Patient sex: M
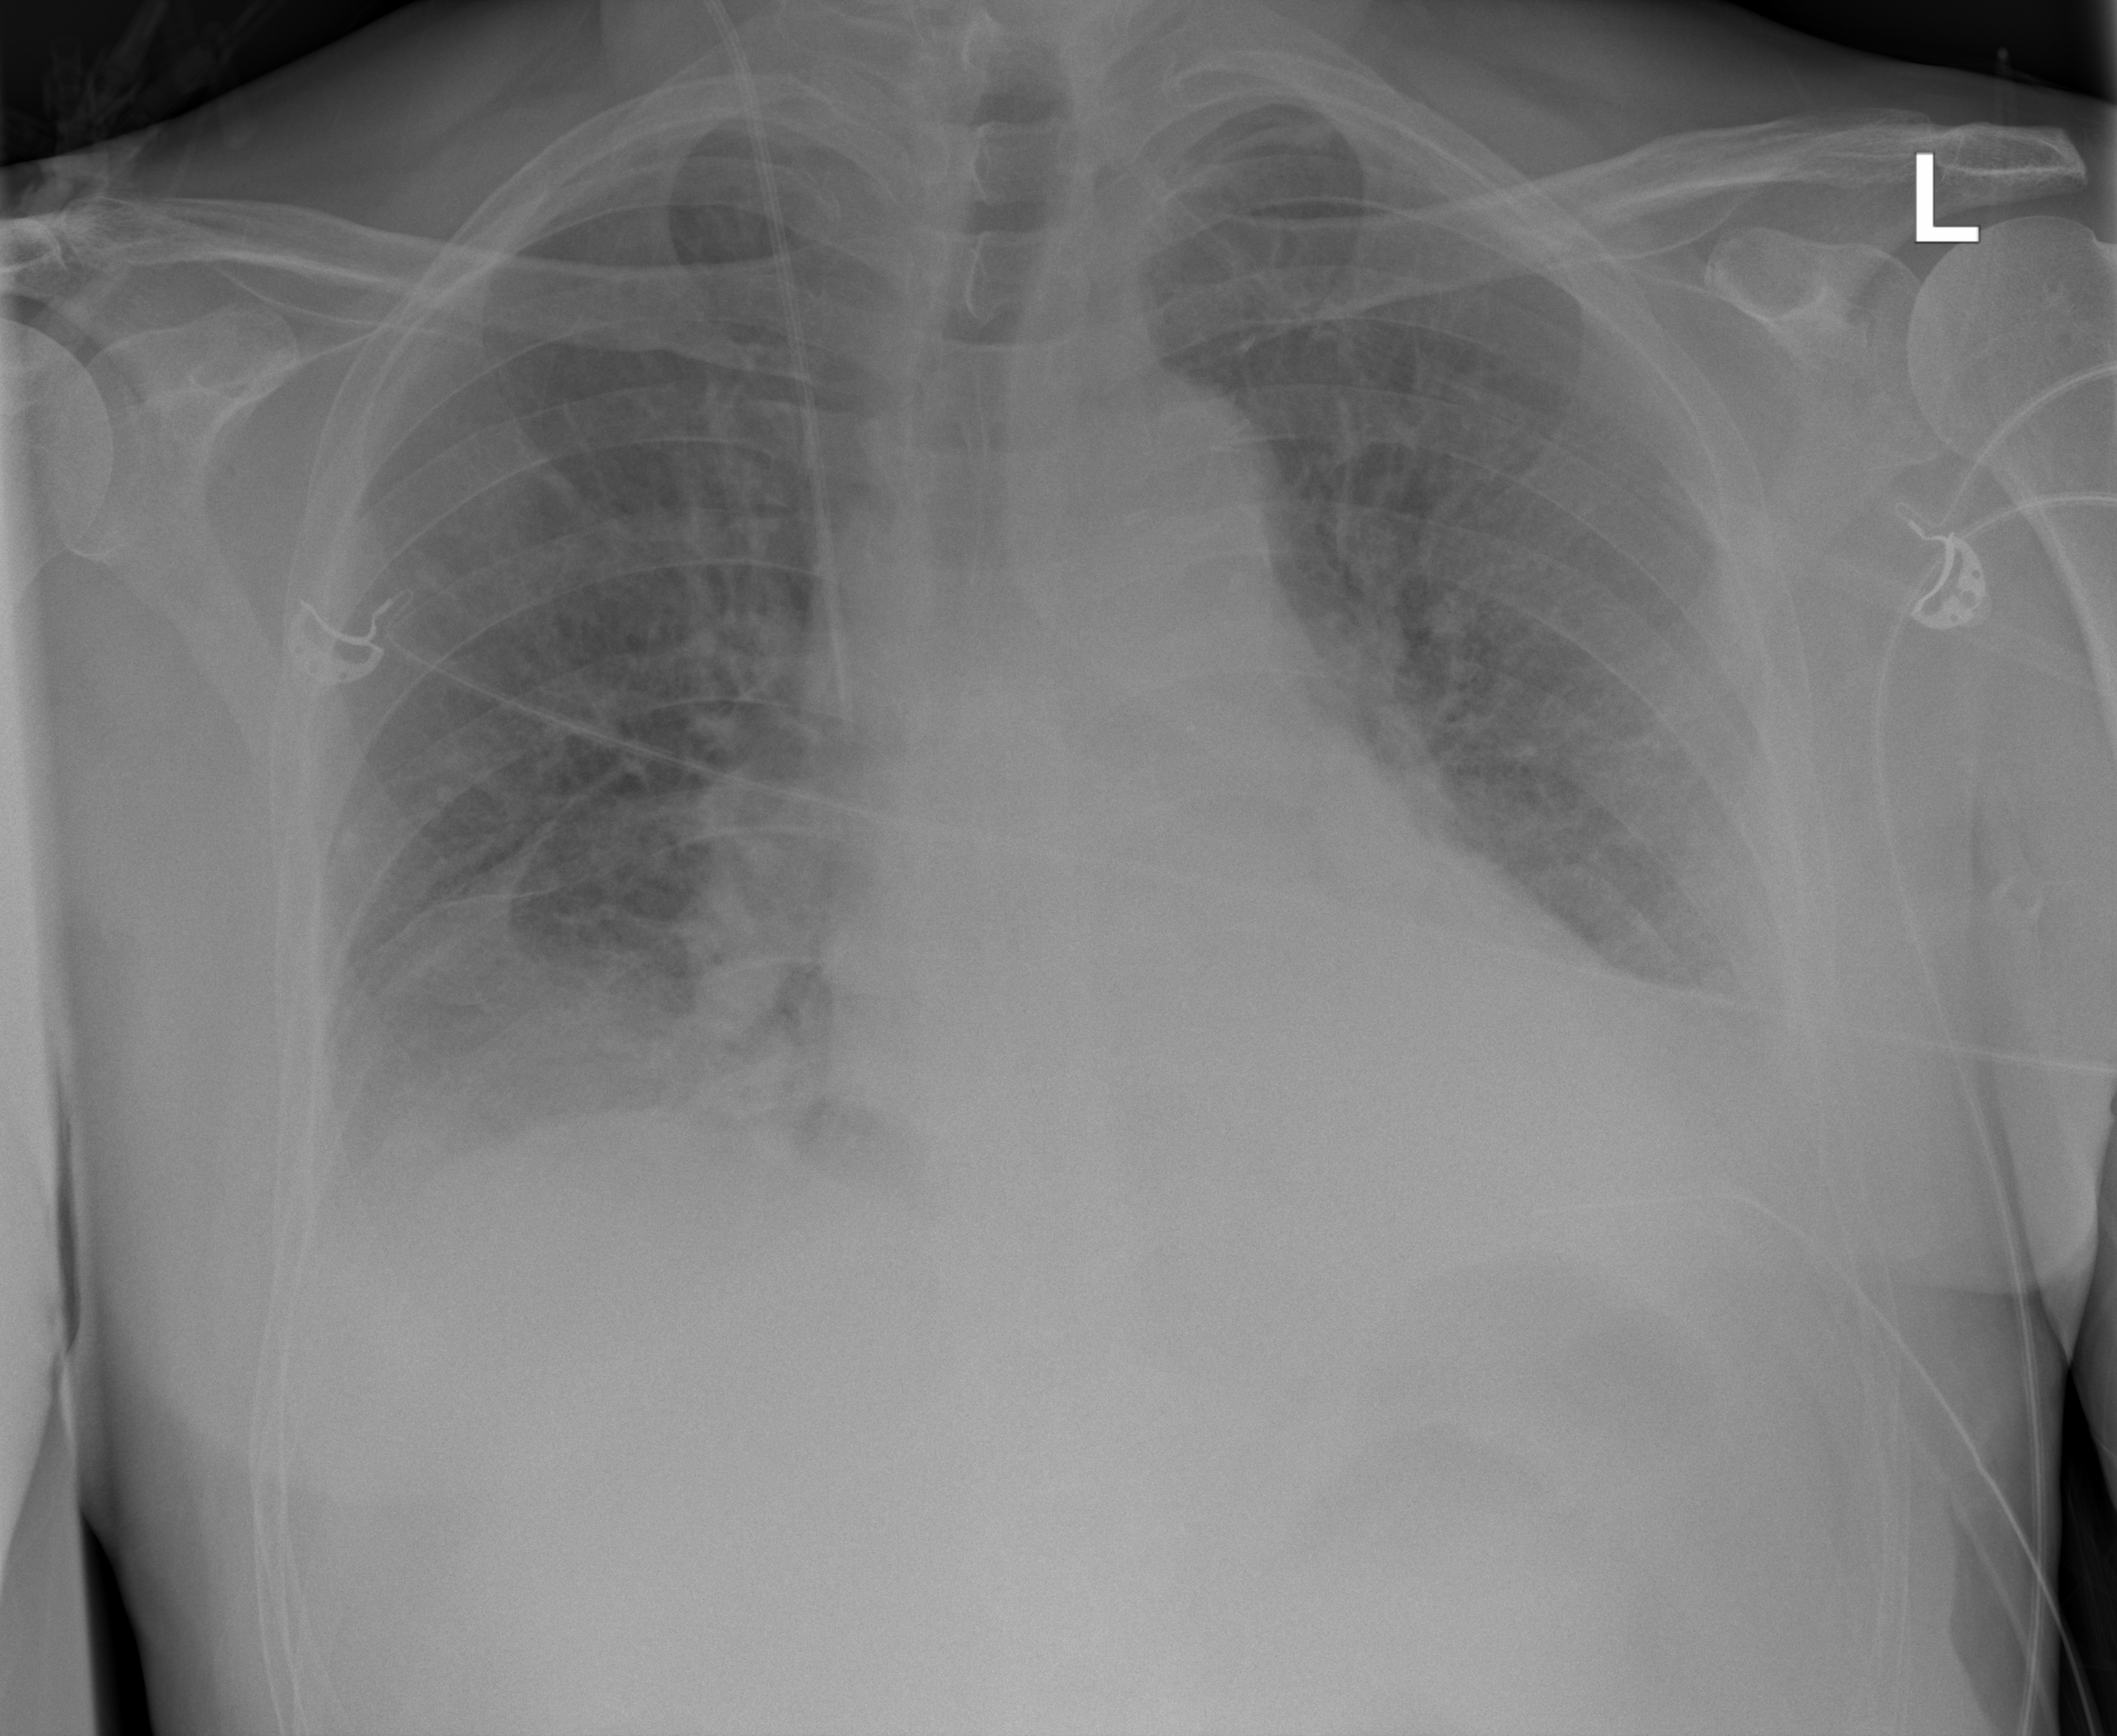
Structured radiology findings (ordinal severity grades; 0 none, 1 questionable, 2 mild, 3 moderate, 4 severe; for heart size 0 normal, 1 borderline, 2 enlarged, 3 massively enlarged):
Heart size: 1
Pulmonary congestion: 2
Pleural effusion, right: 2
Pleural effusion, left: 2
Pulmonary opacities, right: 2
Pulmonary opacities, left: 0
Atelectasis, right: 0
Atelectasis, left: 2